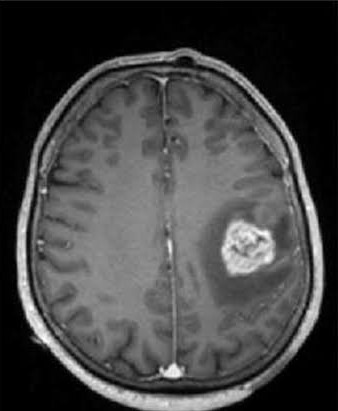
Label: glioma